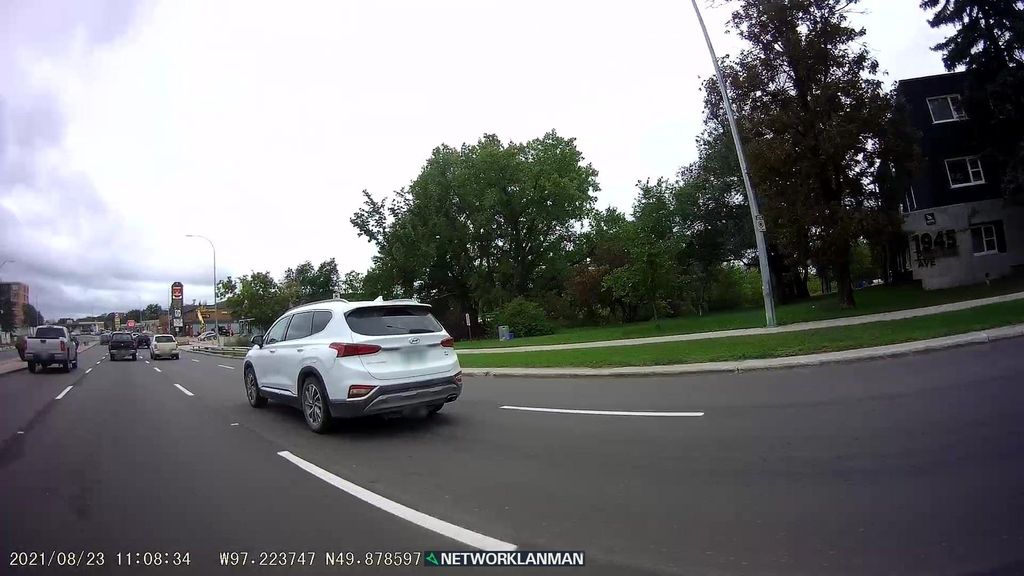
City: winnipeg